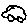
Label: car